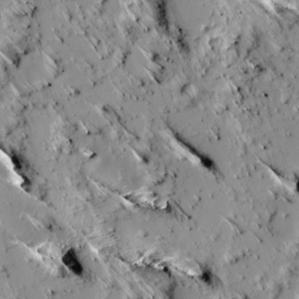
Label: non_frost